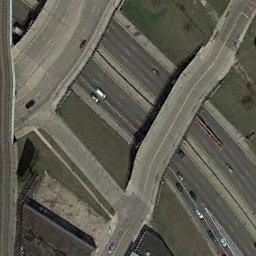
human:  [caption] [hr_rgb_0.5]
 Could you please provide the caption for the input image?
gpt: There are many cars on the road under the overpass .

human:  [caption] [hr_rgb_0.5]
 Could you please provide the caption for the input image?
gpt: The cross-line overpass is over the roads and some cars are driving on the roads and the overpass .

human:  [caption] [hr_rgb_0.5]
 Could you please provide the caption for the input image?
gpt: The overpass is next to the bare land with some cars .

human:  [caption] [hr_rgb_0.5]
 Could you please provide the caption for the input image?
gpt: An overpass is curved into the silhouette of a water drop .

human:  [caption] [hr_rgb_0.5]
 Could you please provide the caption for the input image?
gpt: There are some green meadows beside the overpass .